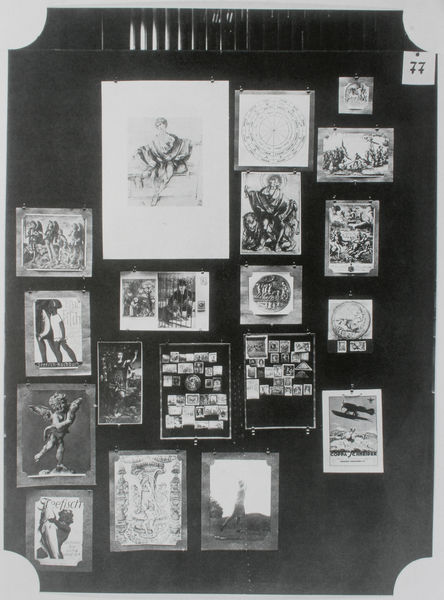
Titel: Der Bilderatlas Mnemosyne - Tafel 77 aus der sogenannten "vorletzten" Fassung des Bilderatlas
Künstler: Aby Warburg
Standort: London
Institution: Warburg Institute ©
Schlagwörter: flügel, gemälde, schatten, weiß, menschen, frau, grau, licht, schwarz, zeichnung, regal, wand, rahmen, rund, engel, putte, putto, bilder, bücher, fotos, rahmung, grafik, graphik, figuren, tafel, collage, galerie, foto, fotografie, motiv, kohle, denkmal, stich, schwarzweiß, kollage, photo, skulpturen, sammlung, löwe, aufreihung, museum, postkarte, hängung, putti, fach, dokument, zeichnungen, vergleich, musseum, einteilung, farbenlehre, ikonographie, zirkel, münzen, atlas, flugzeug, pappe, illustrationen, fotografien, photos, postkarten, antiken, prträt, bilderwand, album, warburg, photographien, aby warburg, aby, bilderatlas, pinnwand, reproduktionen, briefmarken, bücherrücken, phototos, angeheftet, seefisch, 77, fotofrafien, zz, kategorie, motivwanderung